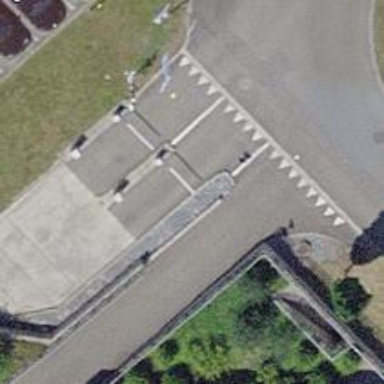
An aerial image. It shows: Lift gate barrier.